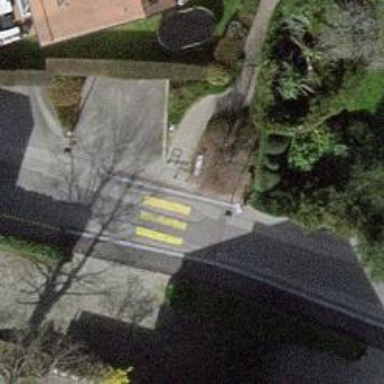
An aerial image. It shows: Marked zebra crossing on the road.